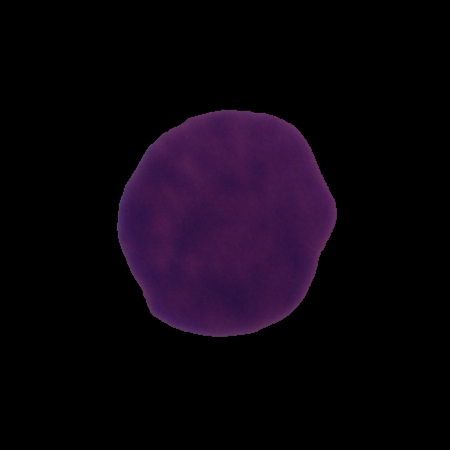
Label: cancer